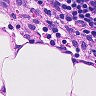
Metastatic tissue present: no